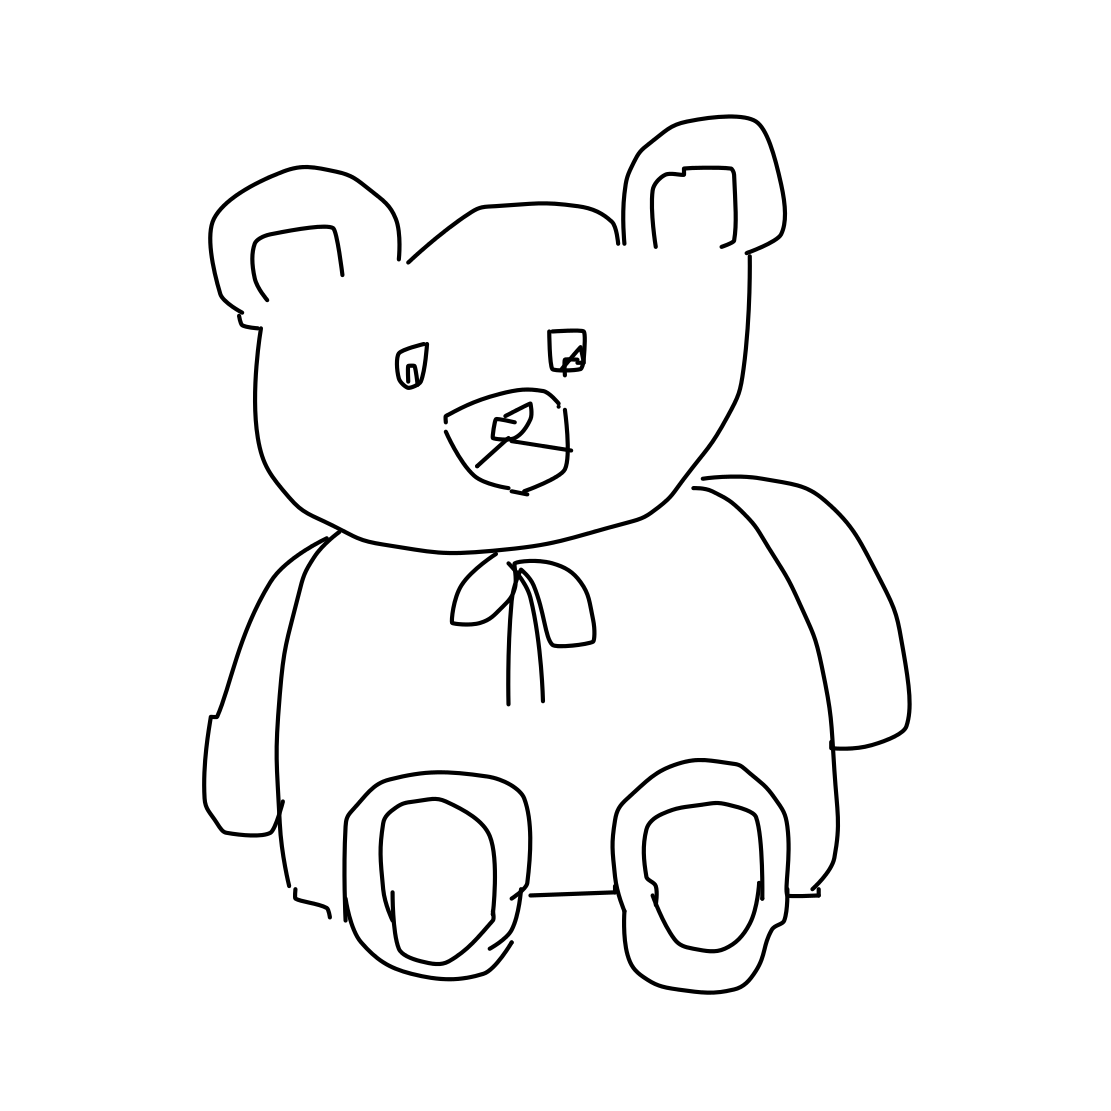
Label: teddy-bear